RGB frame:
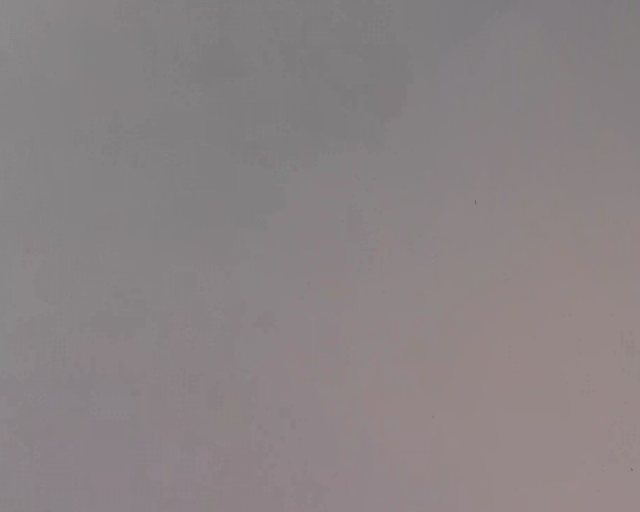
Thermal frame:
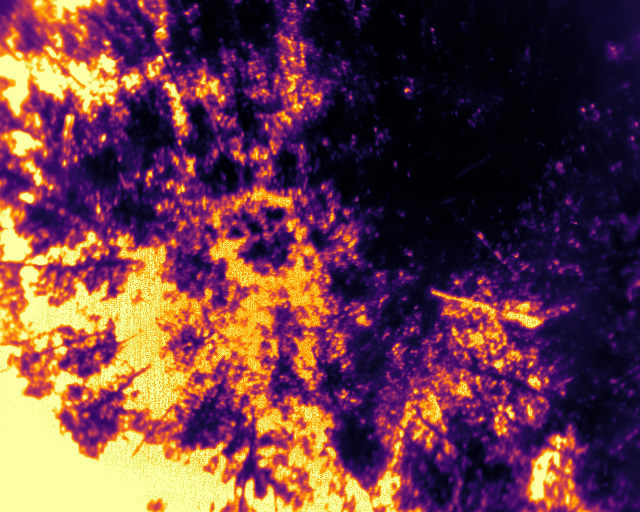
Captured: 2026-02-27 02:39:16
Pixels at or above 80 °C: 154926 (fraction of frame: 0.4728)